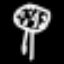
Label: mushroom